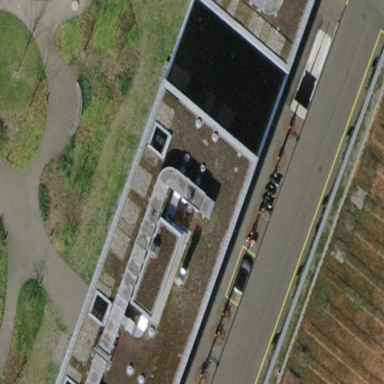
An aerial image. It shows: Flat roofed residential building with gray roof.